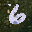
Label: 6